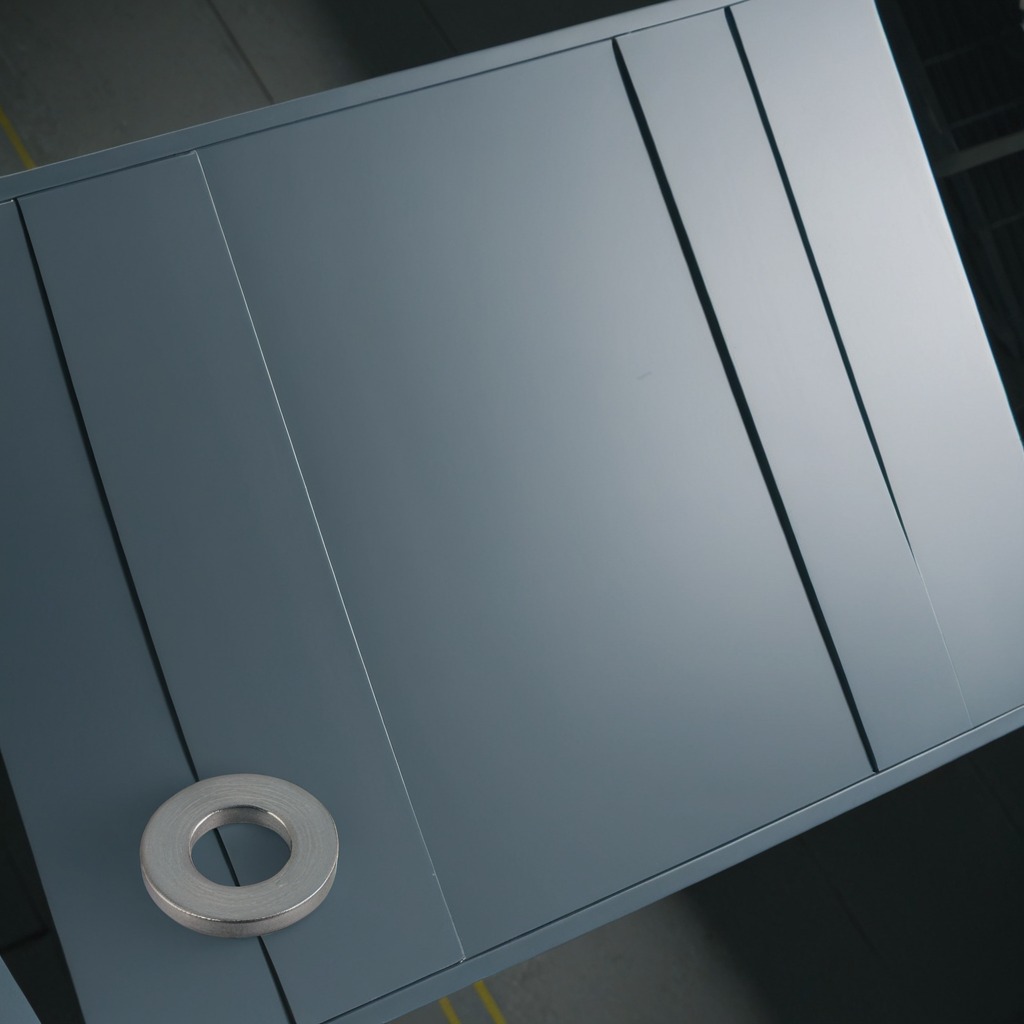
A flat metal washer is lying on the toolbox surface in an airplane hangar workshop 8K.